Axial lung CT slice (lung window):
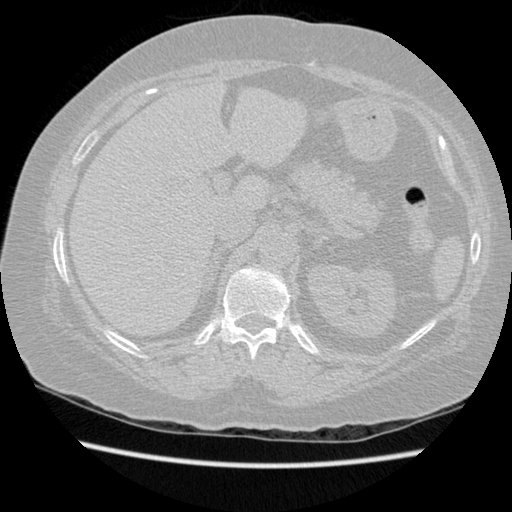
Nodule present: no